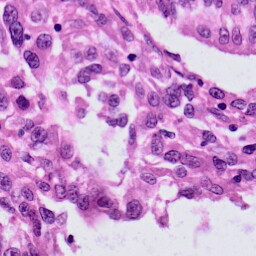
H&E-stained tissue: Skin